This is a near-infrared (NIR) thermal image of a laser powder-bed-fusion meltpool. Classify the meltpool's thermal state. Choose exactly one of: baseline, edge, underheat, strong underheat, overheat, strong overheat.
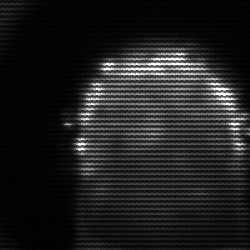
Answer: baseline